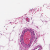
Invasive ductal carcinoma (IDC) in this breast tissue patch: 0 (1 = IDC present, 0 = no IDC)